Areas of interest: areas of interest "Oriental Hotel Fujian"
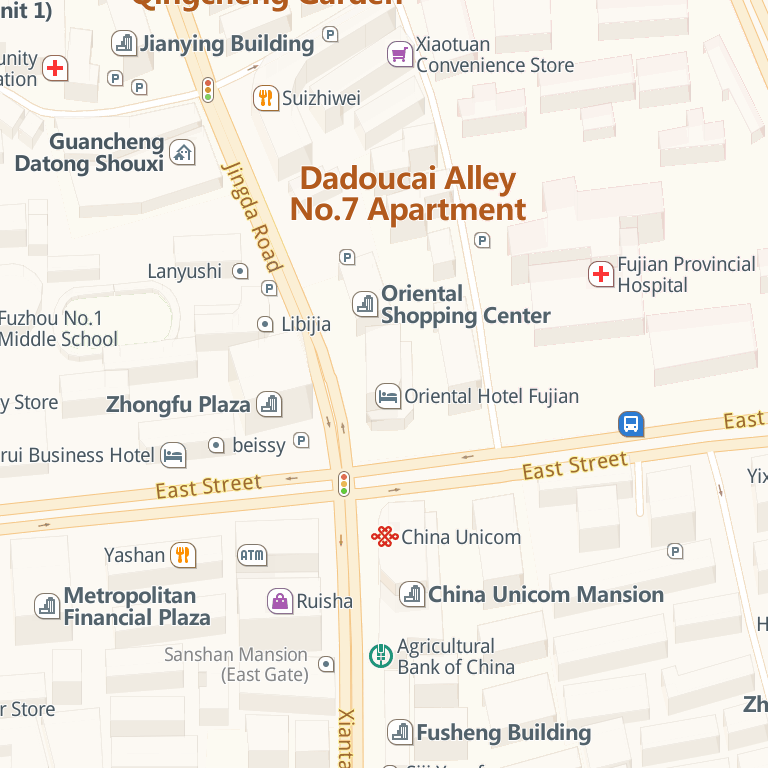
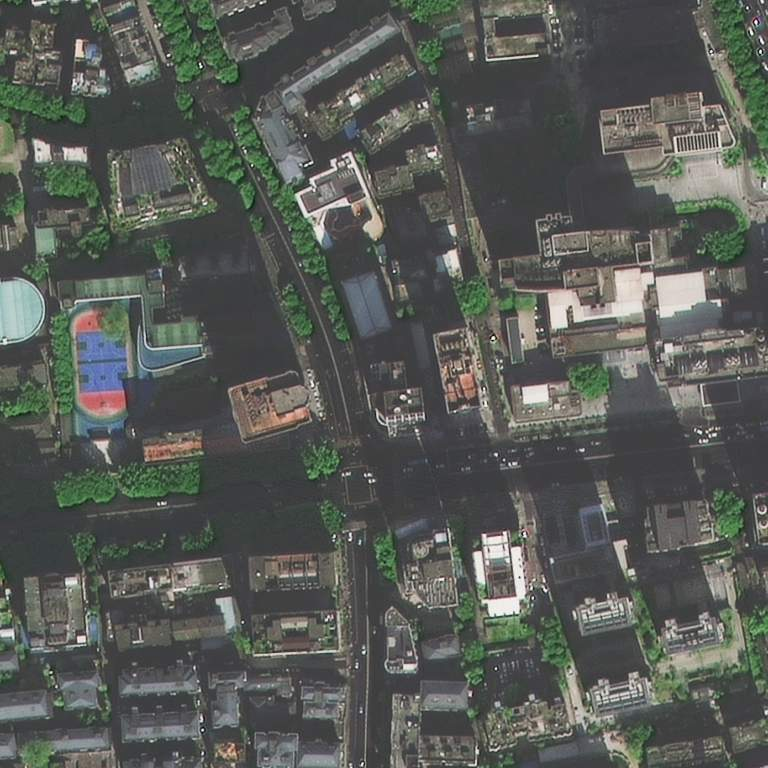